Question: In my spring boot project I have a 'html' page which contain list of students. In that page i have two option 'Edit' and 'Delete' for each student. I want to show value in modal for each student information when i click on 'Edit'. But I am unable to do that. Another weird thing is every time I click on any 'Edit', the form populate only first member of list. Perhaps I will have to add some 'JavaScript' code or something else. Here the screenshot of studentlist page
My 'html' file is
'''
<!DOCTYPE html>
<html xmlns:th="http://www.w3.org/1999/xhtml" xmlns:sf="http://www.w3.org/1999/xhtml" lang="en">
<head>
<title>Student List</title>
<meta charset="utf-8">
<meta name="viewport" content="width=device-width, initial-scale=1">
<link rel="stylesheet" href="https://maxcdn.bootstrapcdn.com/bootstrap/3.3.7/css/bootstrap.min.css">
<script src="https://ajax.googleapis.com/ajax/libs/jquery/3.3.1/jquery.min.js"></script>
<script src="https://maxcdn.bootstrapcdn.com/bootstrap/3.3.7/js/bootstrap.min.js"></script>
</head>
<script th:if="${existRoll != null}">
$(function () {
$('#myModal').modal('show');
});
</script>
<body>
<div class="container">
<h1 style="text-align:center;">Students List</h1>
<table class="table table-striped">
<tr>
<th>Id</th>
<th>Roll</th>
<th>First Name</th>
<th>Last Name</th>
<th>Age</th>
<th>Setting</th>
</tr>
<tr th:each="student : ${studentList}">
<td th:text="${student.id}"></td>
<td th:text="${student.roll}"></td>
<td th:text="${student.firstName}"></td>
<td th:text="${student.lastName}"></td>
<td th:text="${student.age}"></td>
<td>
<button type="button"
class="btn btn-info btn-lg" data-toggle="modal" data-target="#myModal">Edit
</button>
<div class="modal fade" id="myModal" role="dialog">
<div class="modal-dialog">
<!-- Modal content-->
<div class="modal-content">
<div class="modal-header">
<button type="button" class="close" data-dismiss="modal">&times;</button>
</div>
<div class="modal-body">
<!--Form code start from here -->
<!-- Form Name -->
<legend>Registration Form</legend>
<form class="form-horizontal" action="#" th:action="@{/doRegistration}"
method="post">
<fieldset>
<div class="form-group">
<label class="col-md-4 control-label" for="roll">Roll</label>
<div class="col-md-4">
<input id="id" path="id" name="id" type="hidden"
placeholder="id" class="form-control input-md"
th:value="${student.id}"/>
<input id="roll" path="roll" name="roll" type="text"
placeholder="Roll" class="form-control input-md"
th:value="${student.roll}"/>
<span th:if="${existRoll !=null}" style="color:Red;"> Already Exist !</span>
</div>
</div>
<!-- Text input-->
<div class="form-group">
<label class="col-md-4 control-label" for="firstName">First Name</label>
<div class="col-md-4">
<input id="firstName" path="firstName" name="firstName"
type="text" placeholder="firstName"
class="form-control input-md" th:value="${student.firstName}"
/>
</div>
</div>
<!-- Text input-->
<div class="form-group">
<label class="col-md-4 control-label" for="lastName">Last Name
</label>
<div class="col-md-4">
<input id="lastName" path="lastName" name="lastName"
type="text" placeholder="lastName"
class="form-control input-md"
th:value="${student.lastName}"/>
</div>
</div>
<!-- Text input-->
<div class="form-group">
<label class="col-md-4 control-label" for="age">Age
</label>
<div class="col-md-4">
<input id="age" path="age" name="age"
type="text" placeholder="age" class="form-control input-md"
th:value="${student.age}"/>
</div>
</div>
<!-- Text input-->
<div class="form-group">
<label class="col-md-4 control-label" for="pass">Password</label>
<div class="col-md-4">
<input id="pass" path="pass" name="pass"
type="password" placeholder="password"
class="form-control input-md"
th:value="${student.pass}"/>
</div>
</div>
<!-- Button -->
<div class="form-group">
<label class="col-md-4 control-label" for="register"></label>
<div class="col-md-4">
<button id="register" name="register" class="btn btn-primary">
Register
</button>
</div>
</div>
</fieldset>
</form>
</div>
<div class="modal-footer">
<button type="button" class="btn btn-default" data-dismiss="modal">Close</button>
</div>
</div>
</div>
</div>
<a th:href="@{/deleteStudent/(id=${student.id})}"
onclick="return confirm('Are you sure you want to delete this item?');">Delete</a>
</td>
</tr>
</table>
</div>
</body>
</html>
'''
And my entire 'Controller' class is
'''
package org.avijit.Controller;
import org.avijit.Entity.Student;
import org.avijit.Service.StudentService;
import org.springframework.beans.factory.annotation.Autowired;
import org.springframework.stereotype.Controller;
import org.springframework.ui.Model;
import org.springframework.validation.BindingResult;
import org.springframework.web.bind.annotation.*;
import javax.validation.Valid;
import java.util.List;
@Controller
public class StudentController {
@Autowired
StudentService studentService;
@RequestMapping(value = "/logForm", method = RequestMethod.GET)
public String gotoHome() {
return "Login";
}
@RequestMapping(value = "/loginCheck", method = RequestMethod.POST)
public String checkLogin(@RequestParam String roll, @RequestParam String pass, Model model) {
if (studentService.existsByRollAndPass(roll, pass)) {
return "Welcome";
} else {
model.addAttribute("logError", "logError");
return "Login";
}
}
@RequestMapping(value = "/registration")
public String registration(Model model) {
model.addAttribute(new Student());
return "Registration";
}
@RequestMapping(value = "/getStudents")
public String getStudents(Model model) {
List<Student> studentList = studentService.getStudents();
model.addAttribute(studentList);
return "StudentList";
}
@RequestMapping(value = "/deleteStudent", method = RequestMethod.GET)
public String deleteStudent(@RequestParam(name = "id") int id) {
studentService.deleteStudent(id);
return "redirect:/getStudents";
}
@RequestMapping(value = "/editStudent/{id}", method = RequestMethod.GET)
public String editStudent(@PathVariable("id") int id, Model model) {
Student student = studentService.getStudent(id);
model.addAttribute("student", student);
return "StudentList";
}
@RequestMapping(value = "/demo")
public String demoRegistration(Model model) {
model.addAttribute(new Student());
return "DemoRegistration";
}
@RequestMapping(value = "/doRegistration", method = RequestMethod.POST)
public String doRegistration(@Valid @ModelAttribute("student") Student student, BindingResult result, Model model) {
if (result.hasErrors()) {
model.addAttribute("hasError", true);
return "DemoRegistration";
} else {
if (student.getId() == null && !studentService.rollExist(student.getRoll())) {
studentService.saveStudent(student);
return "Welcome";
} else if (student.getId() == null && studentService.rollExist(student.getRoll())) {
model.addAttribute("existRoll", "existRoll");
model.addAttribute("hasError", true);
return "DemoRegistration";
} else {
Student student1 = studentService.getStudent(student.getId());
if (student1.getId() != null && !student1.getRoll().equals(student.getRoll()) && studentService.rollExist(student.getRoll())) {
model.addAttribute("hasError", "hasError");
model.addAttribute("existRoll", "existRoll");
return "redirect:/getStudents";
} else {
student1.setFirstName(student.getFirstName());
student1.setLastName(student.getLastName());
student1.setRoll(student.getRoll());
student1.setAge(student.getAge());
student1.setPass(student.getPass());
studentService.saveStudent(student1);
return "redirect:/getStudents";
}
}
}
}
}
'''
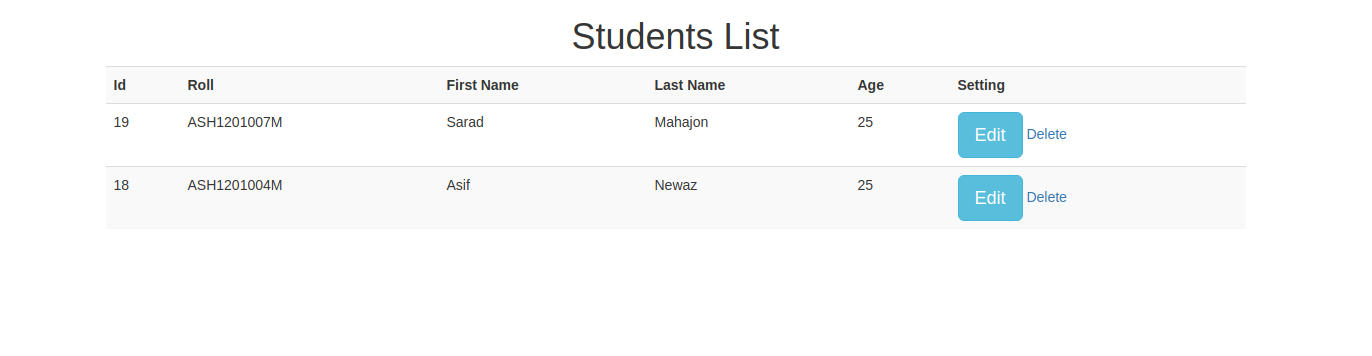
Answer: Spending 1 hour at StackOverflow, at last, I found the solution. I have changed a little in my HTML code
'''
<button type="button" class="btn btn-info btn-lg" data-toggle="modal" data-target="#myModal">Edit </button>
'''
to
'''
<button type="button" class="btn btn-info btn-lg" data-toggle="modal" data-target="#myModal" th:attrappend="data-target=${student.id}">Edit </button>
'''
and '<div class="modal fade" id="myModal" role="dialog">'
to
'''
<div class="modal fade" id="myModal" role="dialog" th:attrappend="id=${student.id}">
'''
Now everything working fine!